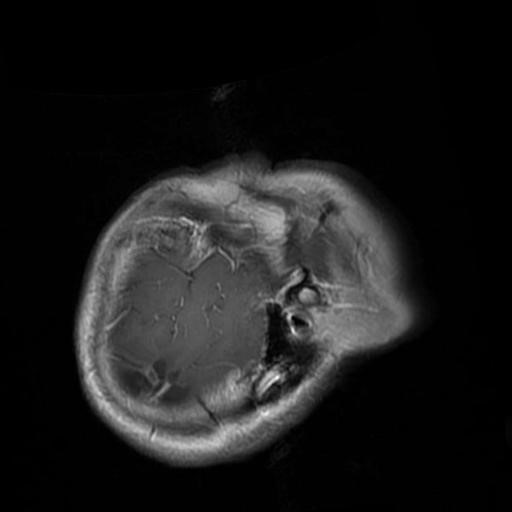
Label: brain_glioma